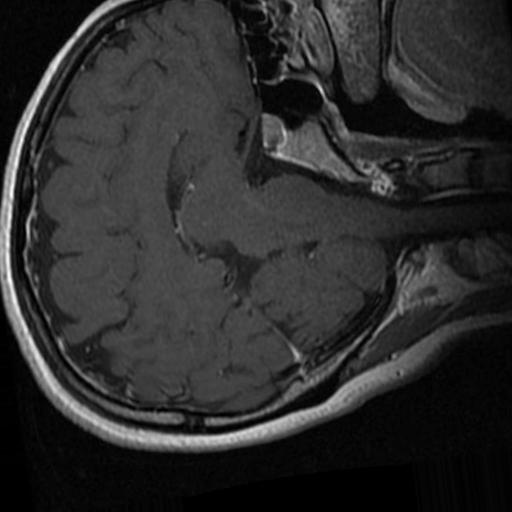
Label: brain_tumor